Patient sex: M
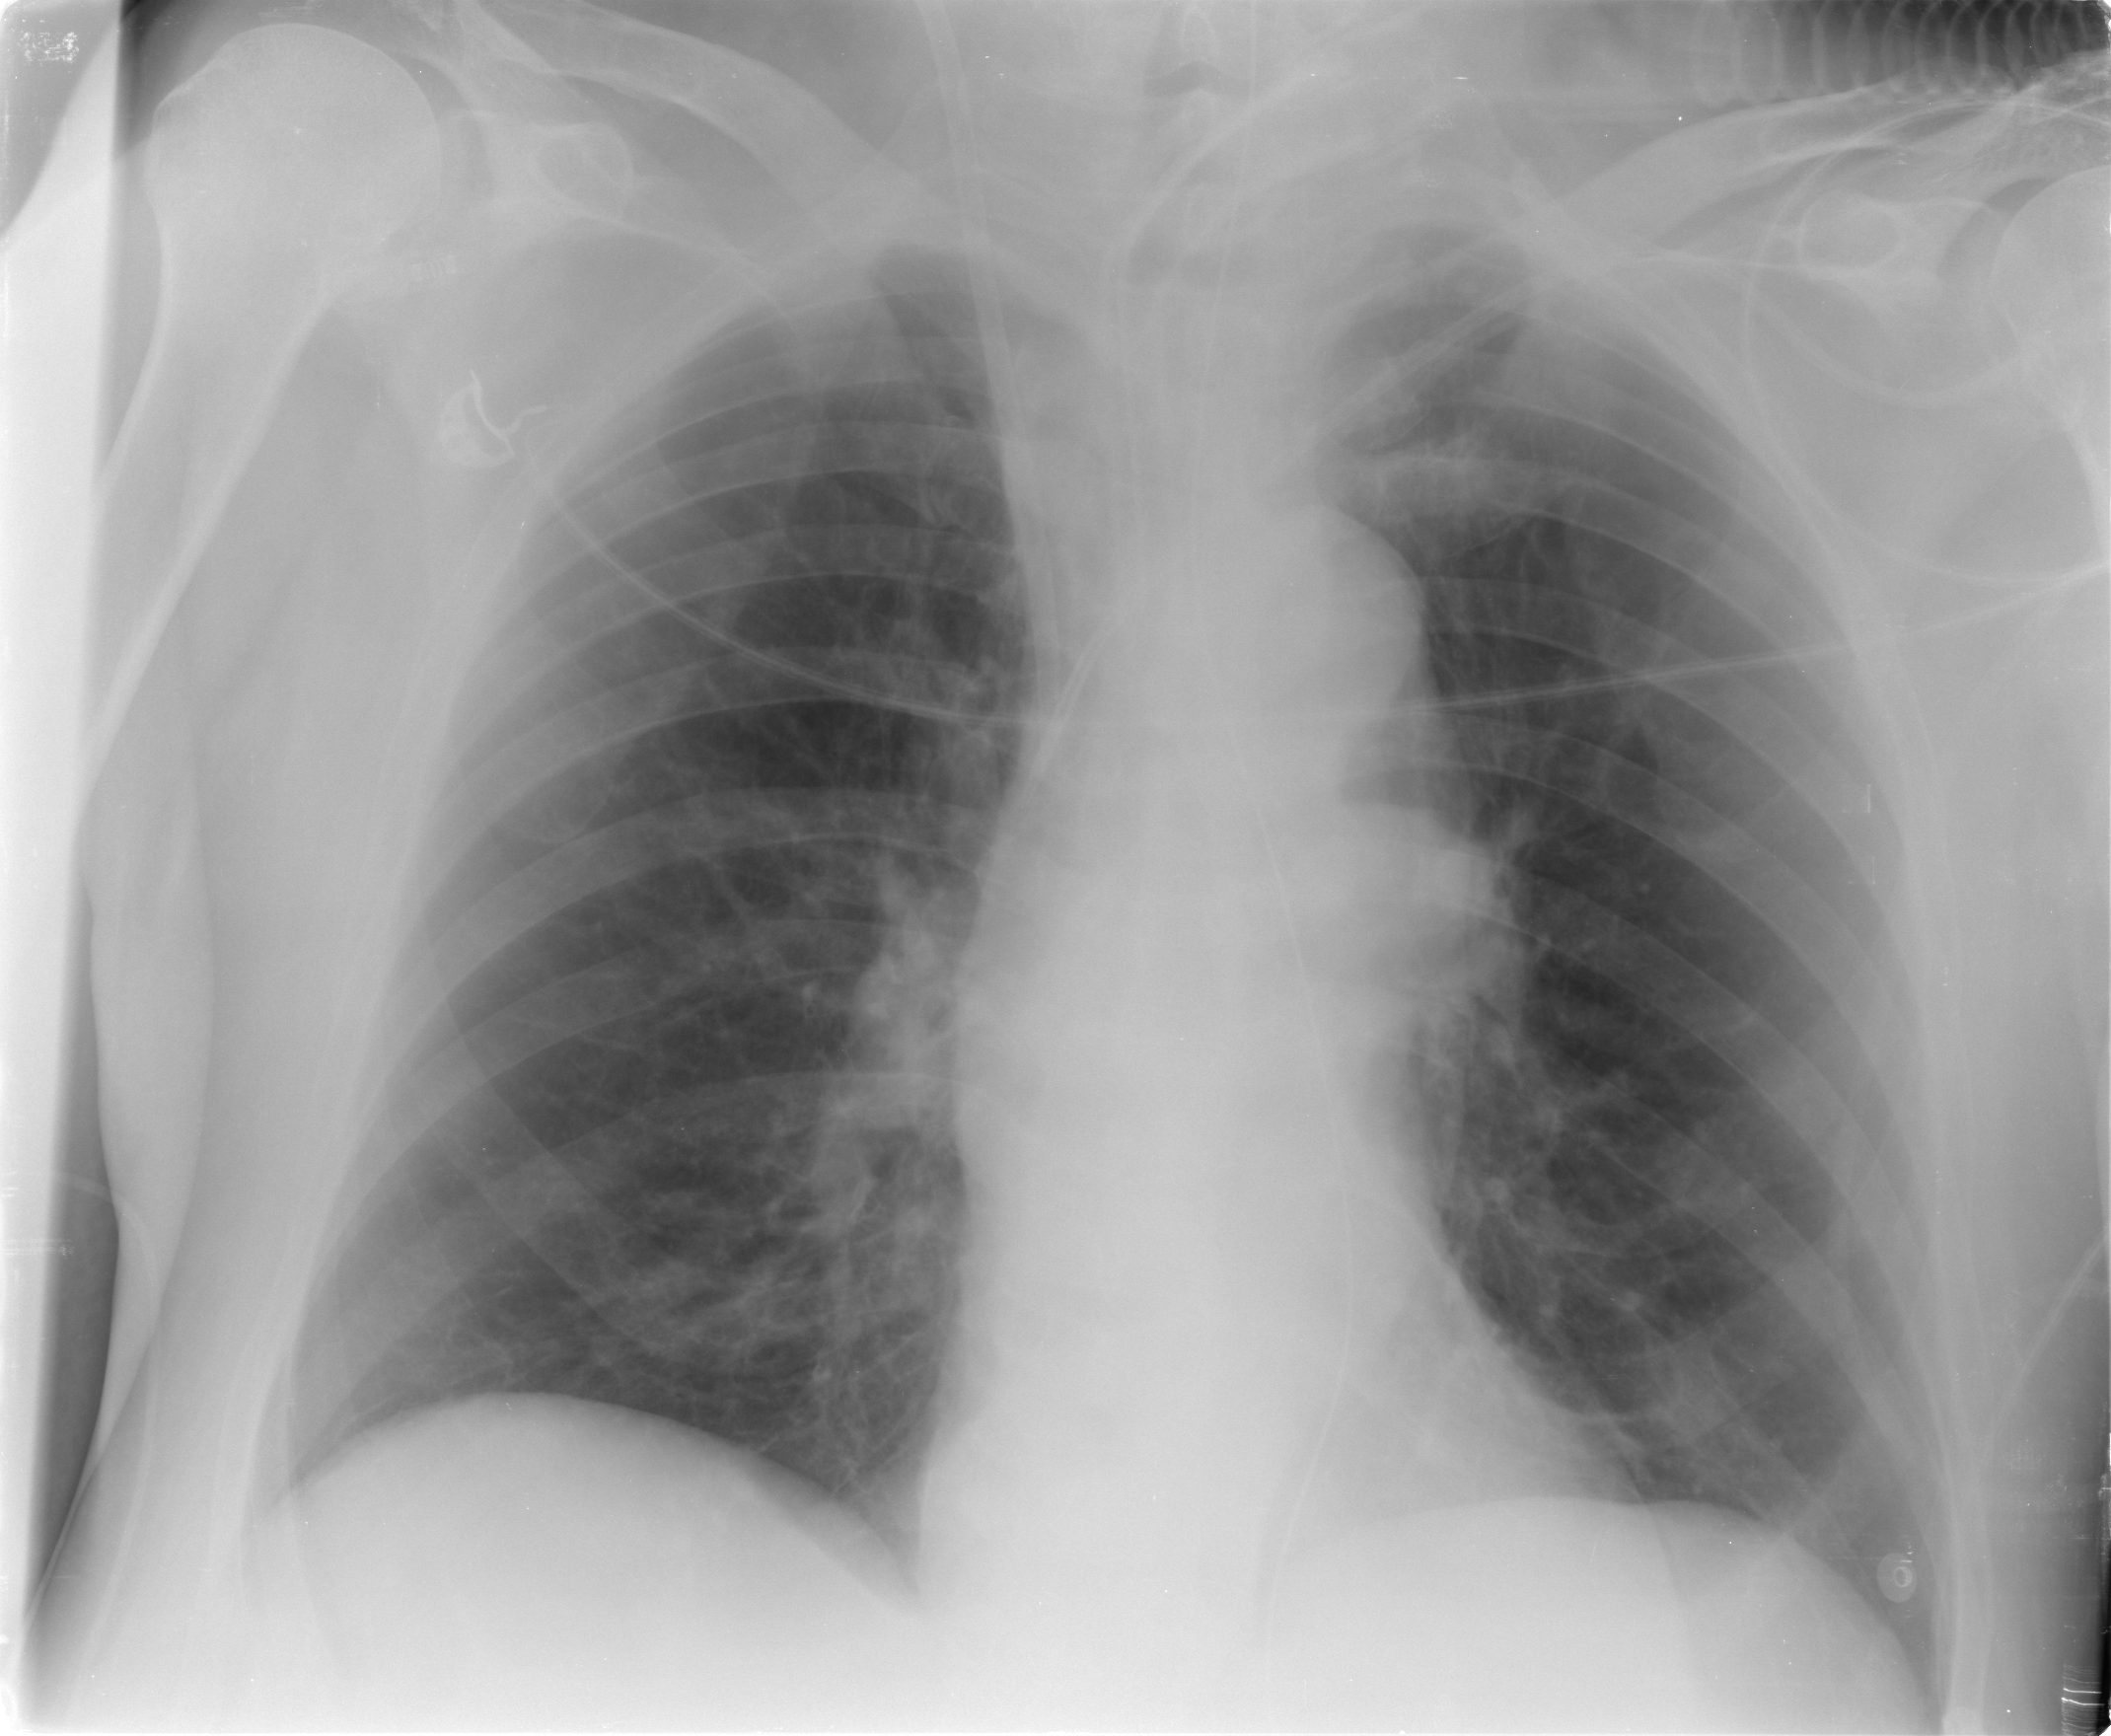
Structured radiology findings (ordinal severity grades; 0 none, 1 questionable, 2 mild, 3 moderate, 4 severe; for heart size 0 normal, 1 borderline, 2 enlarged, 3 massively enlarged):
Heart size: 0
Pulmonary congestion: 0
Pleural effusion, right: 1
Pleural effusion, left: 1
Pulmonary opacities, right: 2
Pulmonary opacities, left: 0
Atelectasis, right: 0
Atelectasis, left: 0